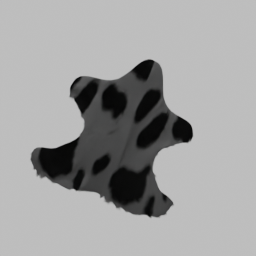
Label: decoration